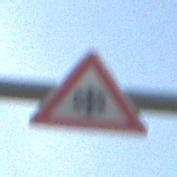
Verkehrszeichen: SchneeOderEisglaette
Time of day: MorningAfternoon
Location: Outdoor (Suburban)
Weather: PartlyCloudy
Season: NotSpecified
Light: Natural